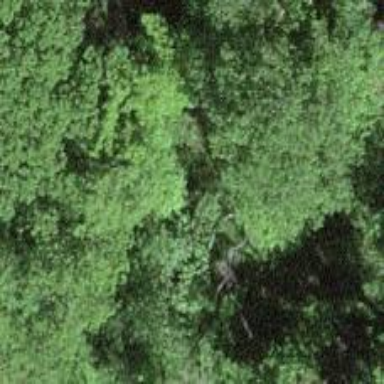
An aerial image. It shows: Natural monument tree with broadleaved deciduous leaves.